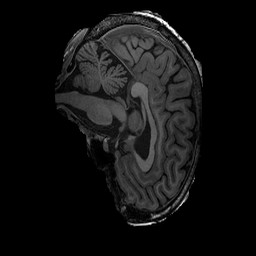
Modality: T1w
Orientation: sagittal
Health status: ill
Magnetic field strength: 3 T